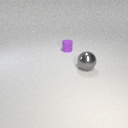
small purple rubber cylinder to the left of large gray metal sphere